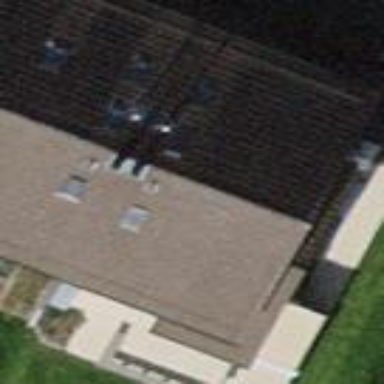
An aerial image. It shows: Terrace building.